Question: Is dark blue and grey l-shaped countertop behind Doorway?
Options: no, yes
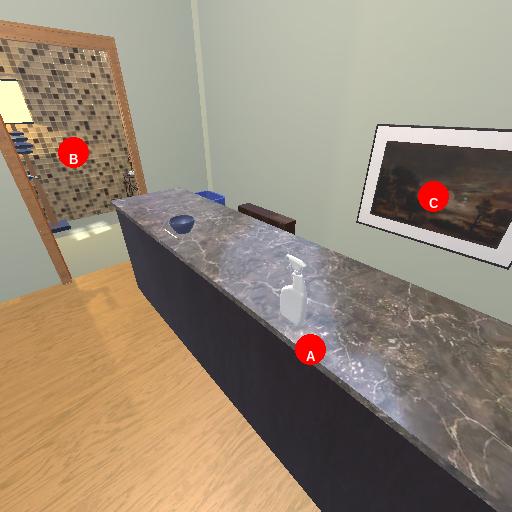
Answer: no